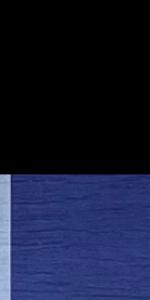
Label: Empty